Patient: sex M, age 65
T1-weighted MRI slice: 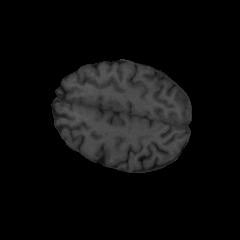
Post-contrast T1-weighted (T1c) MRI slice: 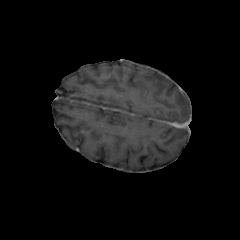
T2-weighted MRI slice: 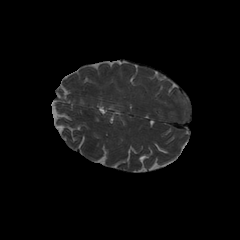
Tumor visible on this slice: no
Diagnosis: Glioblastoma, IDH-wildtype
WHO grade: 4